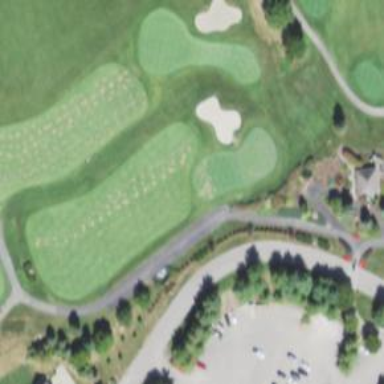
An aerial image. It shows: Picturesque green golfing area with grass land use.